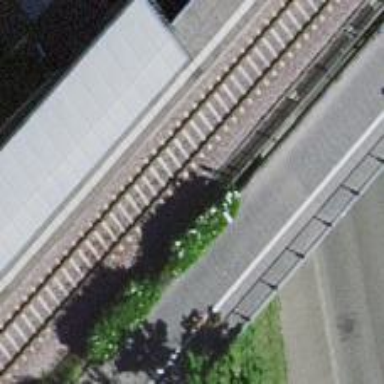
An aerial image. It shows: Stop position for public transport on the railway.